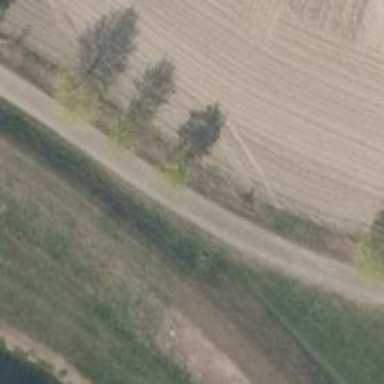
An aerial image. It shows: Row of trees in natural setting.